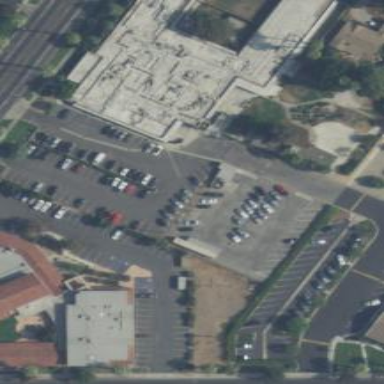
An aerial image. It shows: Healthcare facility identified as hospital.